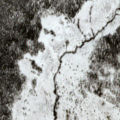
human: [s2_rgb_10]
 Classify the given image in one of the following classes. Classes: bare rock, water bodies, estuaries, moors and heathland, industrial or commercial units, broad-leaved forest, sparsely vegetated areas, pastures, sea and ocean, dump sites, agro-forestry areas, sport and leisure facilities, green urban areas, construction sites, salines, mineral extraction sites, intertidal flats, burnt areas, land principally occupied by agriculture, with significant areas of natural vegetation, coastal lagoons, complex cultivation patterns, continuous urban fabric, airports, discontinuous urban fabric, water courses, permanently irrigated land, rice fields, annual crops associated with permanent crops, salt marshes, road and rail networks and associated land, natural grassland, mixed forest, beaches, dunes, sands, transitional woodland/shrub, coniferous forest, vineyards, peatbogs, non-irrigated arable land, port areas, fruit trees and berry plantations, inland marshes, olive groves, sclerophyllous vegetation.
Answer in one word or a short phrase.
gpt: coniferous forest, peatbogs